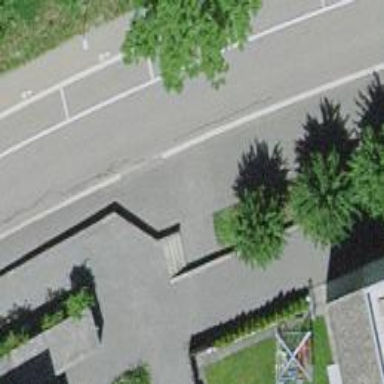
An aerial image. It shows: Set of steps on the road.